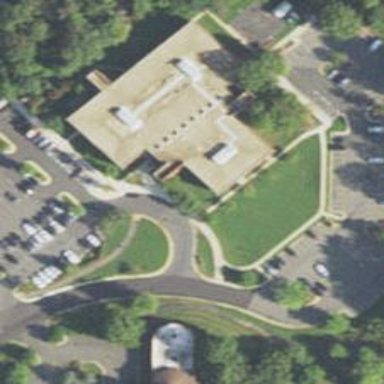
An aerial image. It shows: Public building.